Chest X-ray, PA view. Patient: 66 years old, sex M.
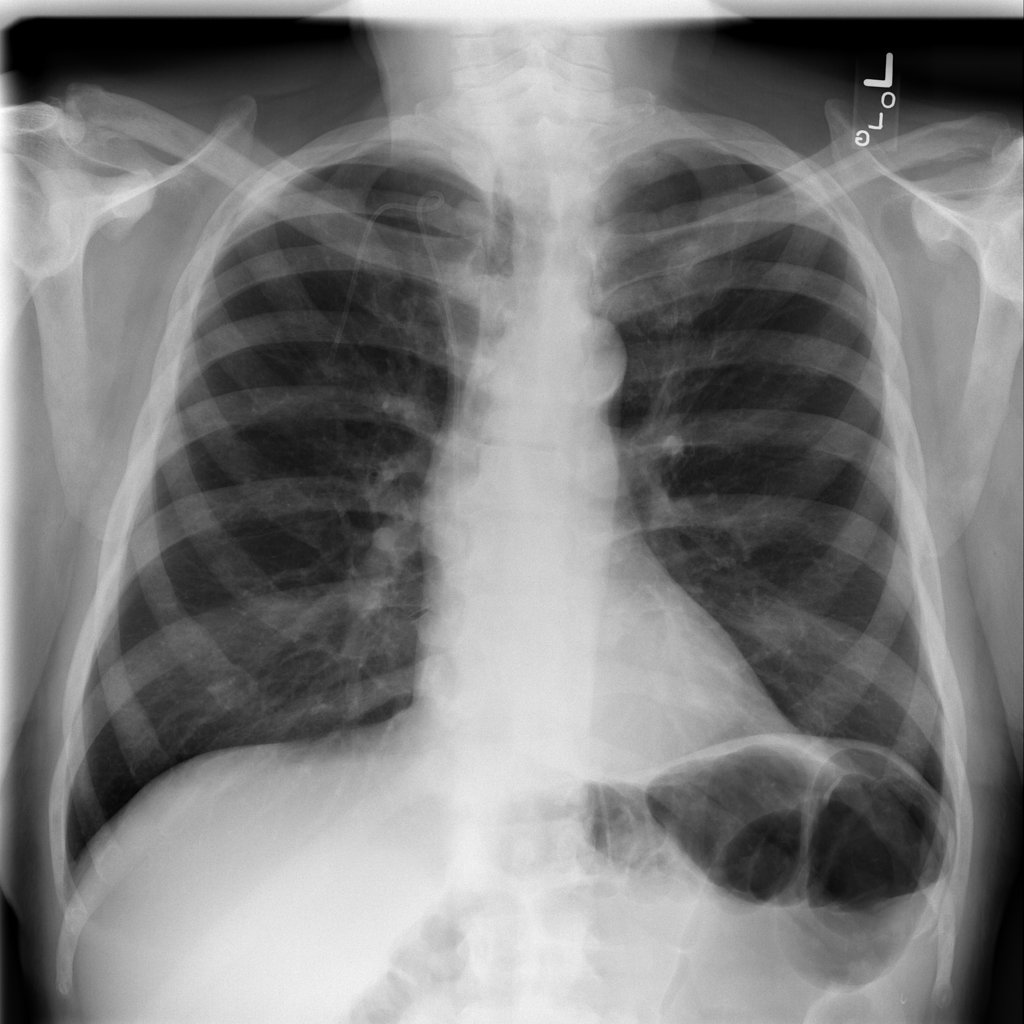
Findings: No Finding